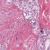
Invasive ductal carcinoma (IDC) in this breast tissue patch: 1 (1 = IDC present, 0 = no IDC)